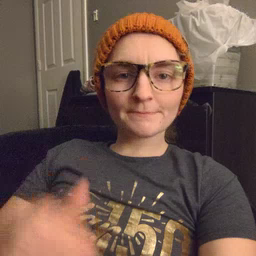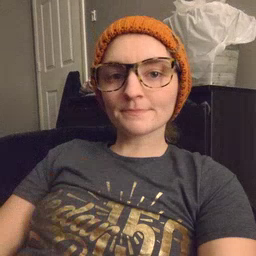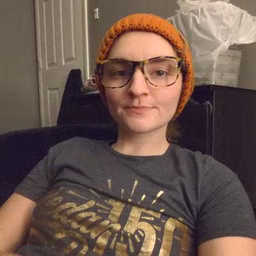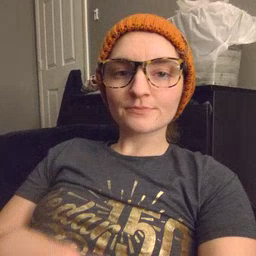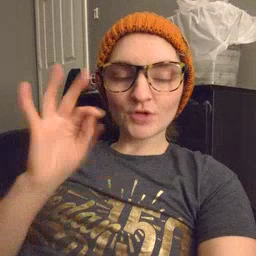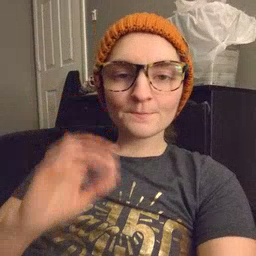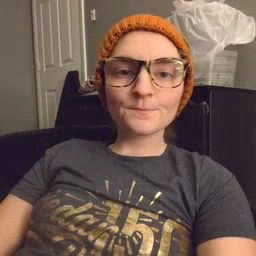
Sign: find